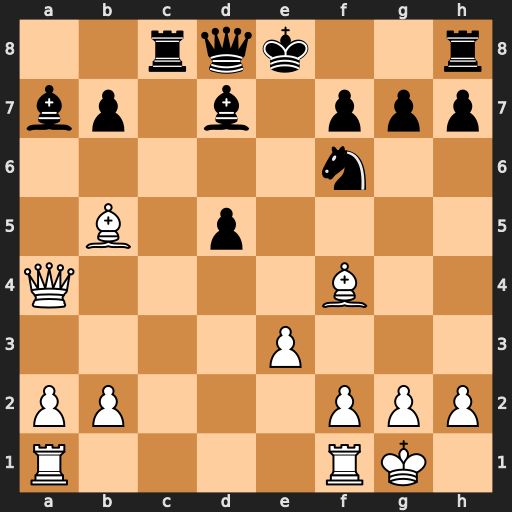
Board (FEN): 2rqk2r/bp1b1ppp/5n2/1B1p4/Q4B2/4P3/PP3PPP/R4RK1
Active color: w
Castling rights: k
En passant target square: -
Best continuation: Bxd7+ Qxd7 Qxa7